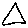
Label: triangle